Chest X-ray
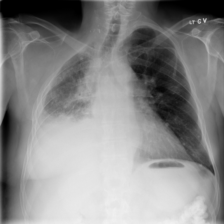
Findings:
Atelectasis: negative
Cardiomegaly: negative
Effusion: negative
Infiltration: negative
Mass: negative
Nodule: positive
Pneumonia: negative
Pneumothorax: negative
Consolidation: negative
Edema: negative
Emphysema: negative
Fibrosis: negative
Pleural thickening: negative
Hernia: negative